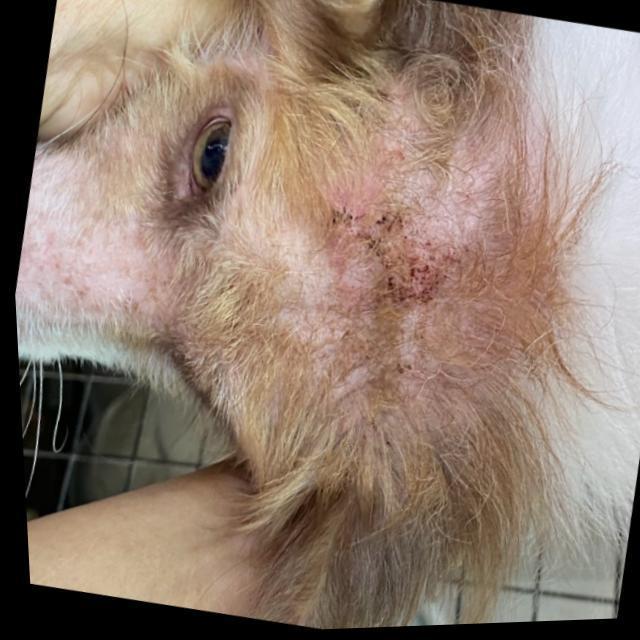
Canine demodicosis (Demodex mange) — caused by Demodex canis mites. Presents with alopecia, follicular papules, pustules, and comedones. Often localized on face and forelimbs.